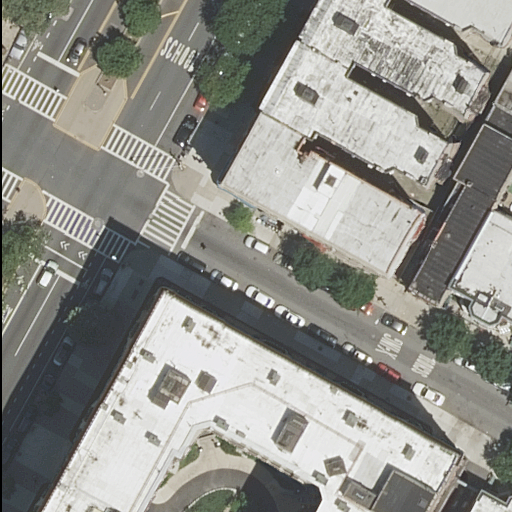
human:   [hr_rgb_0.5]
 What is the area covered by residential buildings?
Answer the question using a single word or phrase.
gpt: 3833m2

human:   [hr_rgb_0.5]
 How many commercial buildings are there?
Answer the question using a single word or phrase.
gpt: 0

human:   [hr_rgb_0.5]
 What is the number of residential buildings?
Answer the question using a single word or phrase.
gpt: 9

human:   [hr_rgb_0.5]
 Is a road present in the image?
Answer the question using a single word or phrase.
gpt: yes

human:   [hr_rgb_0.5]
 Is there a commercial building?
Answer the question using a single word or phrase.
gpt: no

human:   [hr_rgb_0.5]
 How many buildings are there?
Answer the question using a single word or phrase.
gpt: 9

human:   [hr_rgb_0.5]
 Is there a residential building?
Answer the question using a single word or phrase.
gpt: yes

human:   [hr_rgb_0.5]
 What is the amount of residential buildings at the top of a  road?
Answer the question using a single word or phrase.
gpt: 7

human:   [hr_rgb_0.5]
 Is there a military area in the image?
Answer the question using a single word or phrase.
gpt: no

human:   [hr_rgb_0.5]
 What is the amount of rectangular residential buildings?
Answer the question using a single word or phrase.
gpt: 2

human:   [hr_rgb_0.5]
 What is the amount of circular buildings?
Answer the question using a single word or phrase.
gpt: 0

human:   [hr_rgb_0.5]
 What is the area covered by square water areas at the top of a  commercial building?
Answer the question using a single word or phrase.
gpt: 0m2

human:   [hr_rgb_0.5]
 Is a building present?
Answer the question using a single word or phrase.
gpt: yes

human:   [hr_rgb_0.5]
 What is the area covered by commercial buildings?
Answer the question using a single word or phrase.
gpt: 0m2

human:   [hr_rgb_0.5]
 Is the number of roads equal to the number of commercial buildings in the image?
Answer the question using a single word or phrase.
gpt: no

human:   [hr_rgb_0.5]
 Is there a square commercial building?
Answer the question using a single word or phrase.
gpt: no

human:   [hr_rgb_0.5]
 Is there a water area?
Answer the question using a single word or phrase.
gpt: no

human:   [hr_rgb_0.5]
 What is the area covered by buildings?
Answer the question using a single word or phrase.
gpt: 3833m2

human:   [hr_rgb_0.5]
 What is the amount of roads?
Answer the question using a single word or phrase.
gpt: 8

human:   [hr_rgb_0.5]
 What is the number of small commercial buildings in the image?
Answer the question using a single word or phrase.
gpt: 0

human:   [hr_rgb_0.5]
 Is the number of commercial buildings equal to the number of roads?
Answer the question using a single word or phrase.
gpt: no

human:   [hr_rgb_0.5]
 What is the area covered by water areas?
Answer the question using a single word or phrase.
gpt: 0m2

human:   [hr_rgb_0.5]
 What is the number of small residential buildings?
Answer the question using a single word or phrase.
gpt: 2

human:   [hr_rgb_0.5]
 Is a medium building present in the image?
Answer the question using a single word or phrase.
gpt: yes

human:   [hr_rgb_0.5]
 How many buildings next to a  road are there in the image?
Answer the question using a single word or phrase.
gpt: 9

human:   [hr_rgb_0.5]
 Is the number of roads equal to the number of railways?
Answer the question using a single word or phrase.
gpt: no

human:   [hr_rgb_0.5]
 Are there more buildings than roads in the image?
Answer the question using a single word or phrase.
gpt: yes

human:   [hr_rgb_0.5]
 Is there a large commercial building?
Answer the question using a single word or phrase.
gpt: no

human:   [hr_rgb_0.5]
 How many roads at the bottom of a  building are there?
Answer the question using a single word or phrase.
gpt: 6

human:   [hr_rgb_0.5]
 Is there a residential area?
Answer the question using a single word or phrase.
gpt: no

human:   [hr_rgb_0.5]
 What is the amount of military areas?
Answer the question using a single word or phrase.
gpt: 0

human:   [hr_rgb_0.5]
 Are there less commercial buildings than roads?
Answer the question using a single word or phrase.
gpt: yes

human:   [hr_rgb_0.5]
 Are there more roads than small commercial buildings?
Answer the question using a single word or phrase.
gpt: yes

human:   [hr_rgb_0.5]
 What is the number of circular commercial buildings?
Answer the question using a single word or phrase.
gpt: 0

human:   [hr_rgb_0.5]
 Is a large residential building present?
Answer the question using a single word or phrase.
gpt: yes

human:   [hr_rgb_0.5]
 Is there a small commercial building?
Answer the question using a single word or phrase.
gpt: no

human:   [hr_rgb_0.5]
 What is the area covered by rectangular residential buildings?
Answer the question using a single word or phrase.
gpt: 38m2

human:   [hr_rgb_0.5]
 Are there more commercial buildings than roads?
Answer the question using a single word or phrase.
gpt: no

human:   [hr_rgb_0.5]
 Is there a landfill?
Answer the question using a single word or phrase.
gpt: no

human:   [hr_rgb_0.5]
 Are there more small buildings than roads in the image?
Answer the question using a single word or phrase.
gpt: no

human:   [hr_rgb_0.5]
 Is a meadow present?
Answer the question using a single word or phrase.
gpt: no

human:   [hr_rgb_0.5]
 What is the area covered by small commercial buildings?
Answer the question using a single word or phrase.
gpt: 0m2

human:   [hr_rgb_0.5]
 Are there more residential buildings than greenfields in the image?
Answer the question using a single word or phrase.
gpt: yes

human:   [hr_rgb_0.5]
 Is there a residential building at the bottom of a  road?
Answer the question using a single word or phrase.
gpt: yes

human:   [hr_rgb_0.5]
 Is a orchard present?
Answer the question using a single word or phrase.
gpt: no

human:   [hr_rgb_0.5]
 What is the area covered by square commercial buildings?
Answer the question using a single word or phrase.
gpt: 0m2

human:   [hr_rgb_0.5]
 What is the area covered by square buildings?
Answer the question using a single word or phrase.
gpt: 0m2

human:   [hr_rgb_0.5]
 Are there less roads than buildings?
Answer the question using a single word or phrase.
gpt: yes

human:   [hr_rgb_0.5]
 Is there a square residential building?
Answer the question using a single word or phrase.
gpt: no

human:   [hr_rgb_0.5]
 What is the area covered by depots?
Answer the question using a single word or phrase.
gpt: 0m2

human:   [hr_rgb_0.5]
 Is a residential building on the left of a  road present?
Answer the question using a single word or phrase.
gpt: yes

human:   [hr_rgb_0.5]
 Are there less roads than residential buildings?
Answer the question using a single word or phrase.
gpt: yes

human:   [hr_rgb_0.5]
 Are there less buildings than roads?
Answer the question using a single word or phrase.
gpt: no

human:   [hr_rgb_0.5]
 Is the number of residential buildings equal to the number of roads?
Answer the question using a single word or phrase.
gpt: no

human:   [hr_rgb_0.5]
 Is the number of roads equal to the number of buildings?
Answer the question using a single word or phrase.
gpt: no

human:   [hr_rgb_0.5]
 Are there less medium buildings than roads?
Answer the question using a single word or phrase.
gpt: yes

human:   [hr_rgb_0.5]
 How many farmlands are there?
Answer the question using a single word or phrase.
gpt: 0

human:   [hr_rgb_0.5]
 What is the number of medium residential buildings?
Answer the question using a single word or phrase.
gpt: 5

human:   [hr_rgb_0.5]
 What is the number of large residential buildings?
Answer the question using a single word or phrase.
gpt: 2

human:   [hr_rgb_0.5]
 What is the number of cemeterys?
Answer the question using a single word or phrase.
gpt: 0

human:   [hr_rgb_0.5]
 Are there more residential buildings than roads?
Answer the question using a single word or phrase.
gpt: yes

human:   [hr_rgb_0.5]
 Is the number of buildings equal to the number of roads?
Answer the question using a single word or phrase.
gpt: no

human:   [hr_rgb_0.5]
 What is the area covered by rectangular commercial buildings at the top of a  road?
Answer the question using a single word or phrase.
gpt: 0m2

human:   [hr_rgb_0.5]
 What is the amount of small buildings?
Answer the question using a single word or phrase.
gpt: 2